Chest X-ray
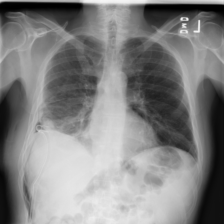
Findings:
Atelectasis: positive
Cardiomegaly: negative
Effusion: positive
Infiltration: negative
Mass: negative
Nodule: negative
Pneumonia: negative
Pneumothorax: negative
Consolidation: negative
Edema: negative
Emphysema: negative
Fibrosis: negative
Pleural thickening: negative
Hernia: negative